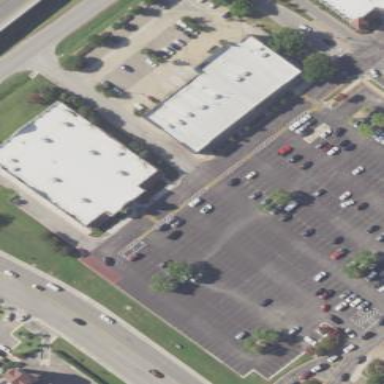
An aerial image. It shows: Retail building.